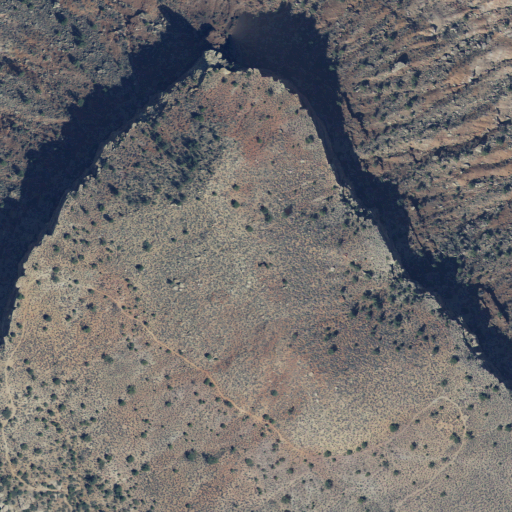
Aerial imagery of mountain in Utah named Wire valley Knoll containing shrub and evergreen forest